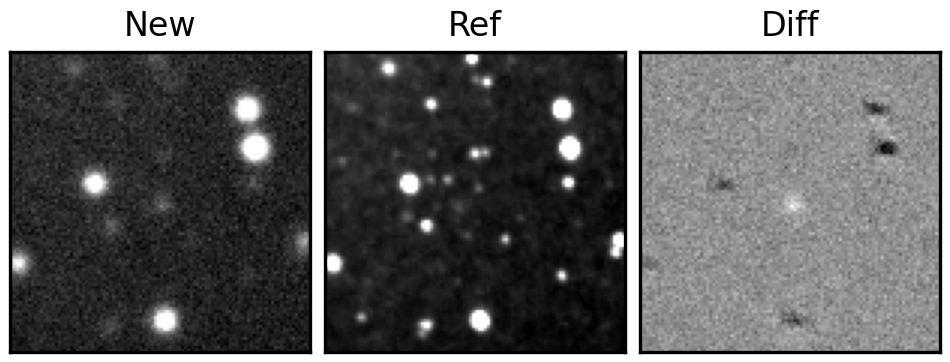
Label: real